Question: Settings:
1. I have one running 1web dyno on heroku and it works great
2. I have another one that's "sleeping"
3. I created a new app but somehow the dynos are not showing up.
4. I have a credit card plugged into Heroku and I am willing to pay for additional usage
When I try git push on the new app I get a timeout:
'''
dsa002574:node-canvas mike.borozdin$ git push heroku master
ssh: connect to host heroku.com port 22: Operation timed out
fatal: The remote end hung up unexpectedly
'''
When I try heroku scale I get an error as well:
'''
dsa002574:node-canvas mike.borozdin$ heroku ps:scale web=1
Scaling web dynos... failed
! App must be deployed before dynos can be scaled.
'''
Scaling from Heroku admin doesn't seem to work. Here is a screenshot:

Any guesses as to why heroku won't let me scale?
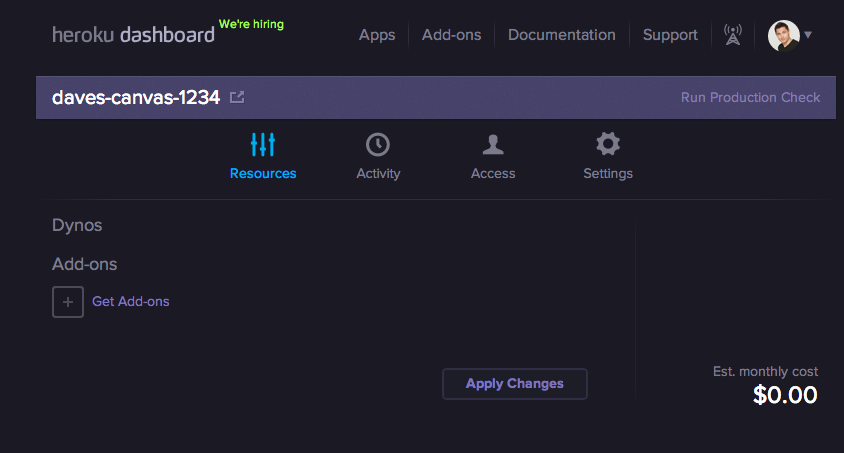
Answer: Well, your 'git push' failed ("operation timed out"), so you haven't actually deployed an app. As a result, Heroku's having trouble scaling the non-existent app :-)